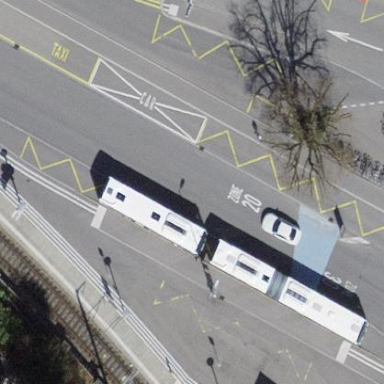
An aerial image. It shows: Platform for public transport and road usage.